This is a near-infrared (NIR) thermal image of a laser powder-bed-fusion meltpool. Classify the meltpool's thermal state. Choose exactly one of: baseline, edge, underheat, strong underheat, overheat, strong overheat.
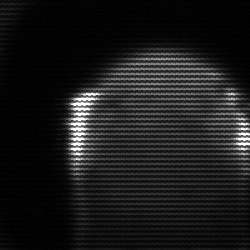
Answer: baseline